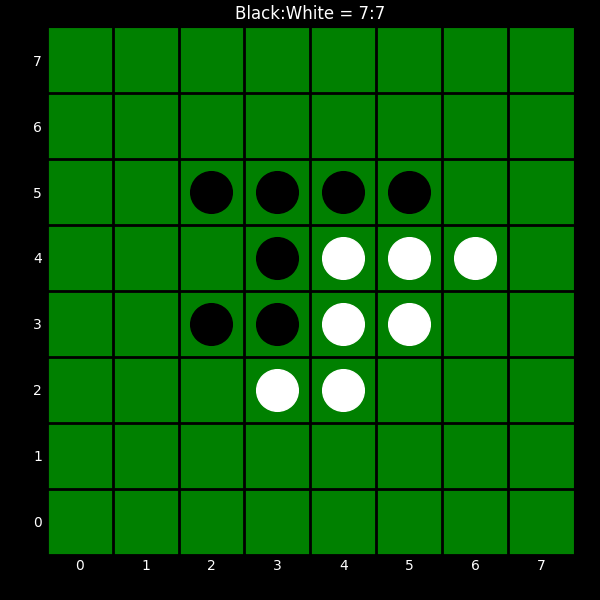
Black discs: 7
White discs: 7